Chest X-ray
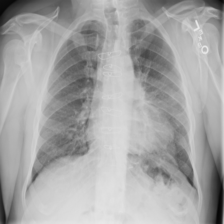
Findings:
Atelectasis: negative
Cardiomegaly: negative
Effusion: negative
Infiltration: negative
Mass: negative
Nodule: negative
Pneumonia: negative
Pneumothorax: negative
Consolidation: negative
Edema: negative
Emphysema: negative
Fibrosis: positive
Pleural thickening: negative
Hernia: negative